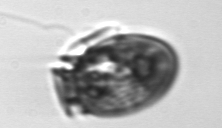
Label: Dinophysis_acuminata